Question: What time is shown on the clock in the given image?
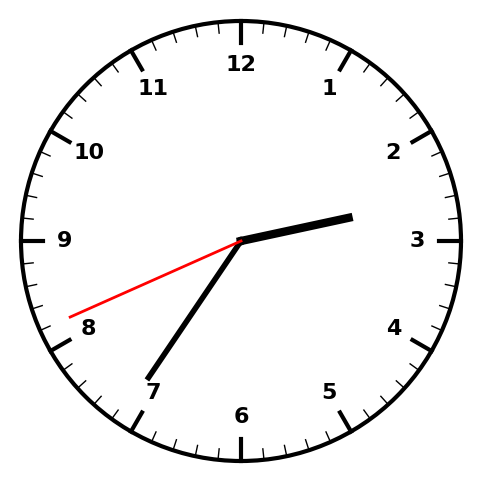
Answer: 02:35:41